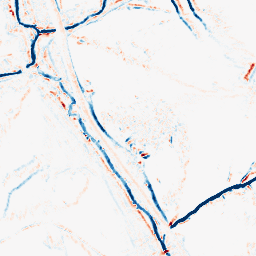
Category: morphological
Decomposition family: morphological_diamond
Decomposition parameters: operation: average
radius: 3
Upsampling method: cubic_mitchell
Upsampling parameters: scale: 2
Upsampling scale: 2